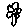
Label: flower